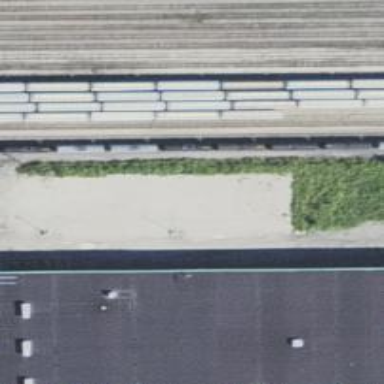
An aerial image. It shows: Railway yard used for servicing trains.